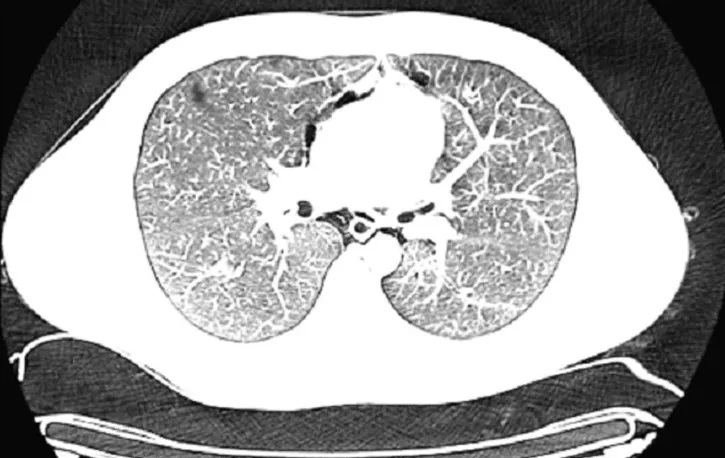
chest CT scan: axial view showing pneumomediastinum and a thin rim of pneumothorax.
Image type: radiology (ct)